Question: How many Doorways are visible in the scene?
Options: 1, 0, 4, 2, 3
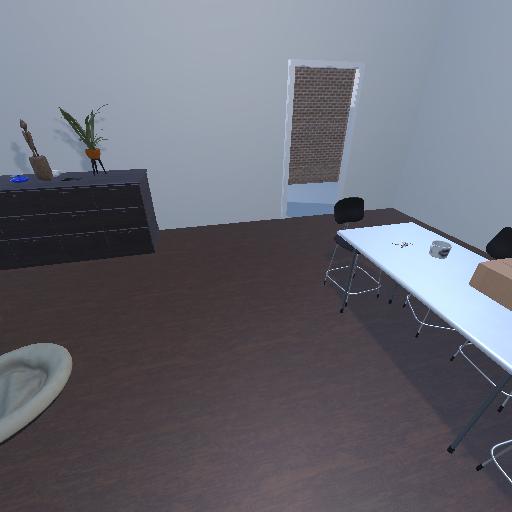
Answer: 1